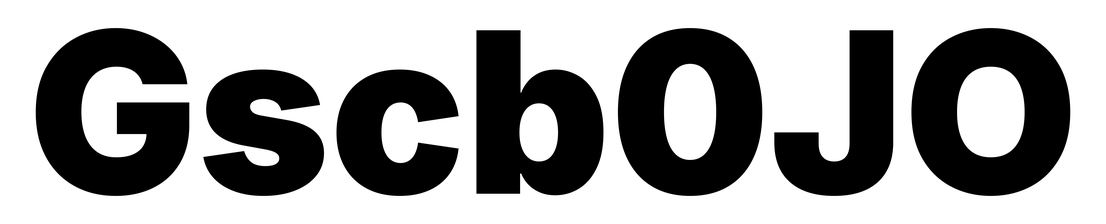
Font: Inter_Black